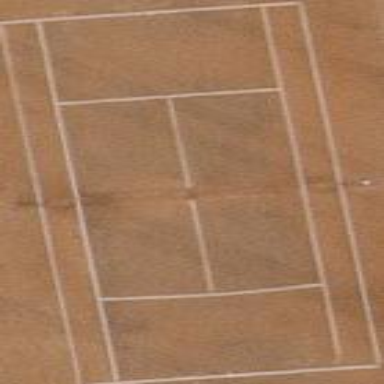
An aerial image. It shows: Tennis pitch with clay surface for leisure sports.